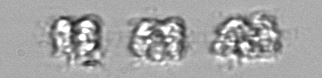
Label: Leptocylindrus_mediterraneus